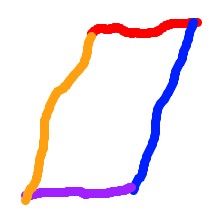
Shape: parallelogram